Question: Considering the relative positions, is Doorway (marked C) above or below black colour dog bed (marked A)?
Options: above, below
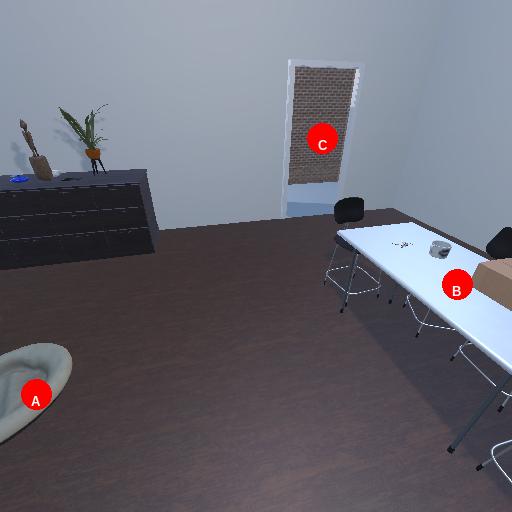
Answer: above